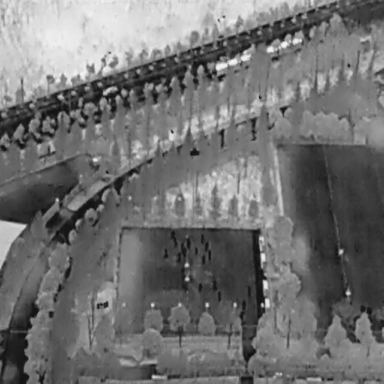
There is a Car in the infrared image.